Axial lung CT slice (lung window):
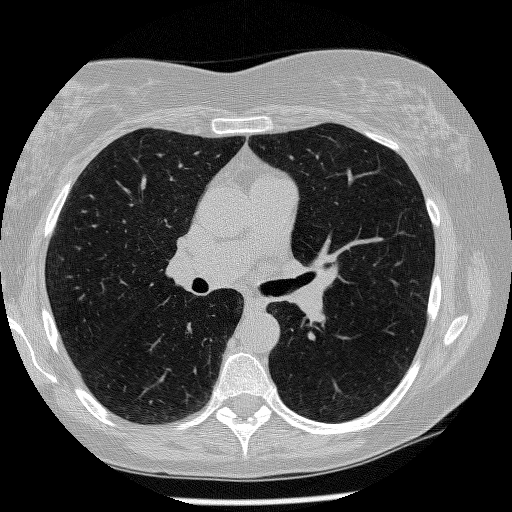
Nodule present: no